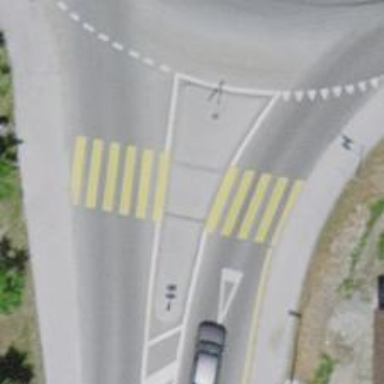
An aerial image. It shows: Marked road crossing with pedestrian island.